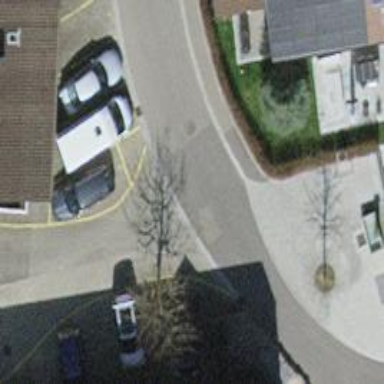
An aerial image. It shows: Asphalt road in residential area.